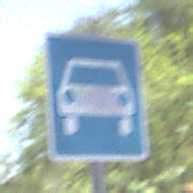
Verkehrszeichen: Kraftfahrstrasse
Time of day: Midday
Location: Roofed (Underpass)
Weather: Clear
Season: NotSpecified
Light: Natural